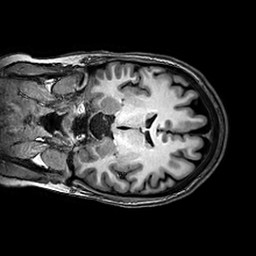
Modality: T1w
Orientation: coronal
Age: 19
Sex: female